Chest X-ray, PA view. Patient: 35 years old, sex F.
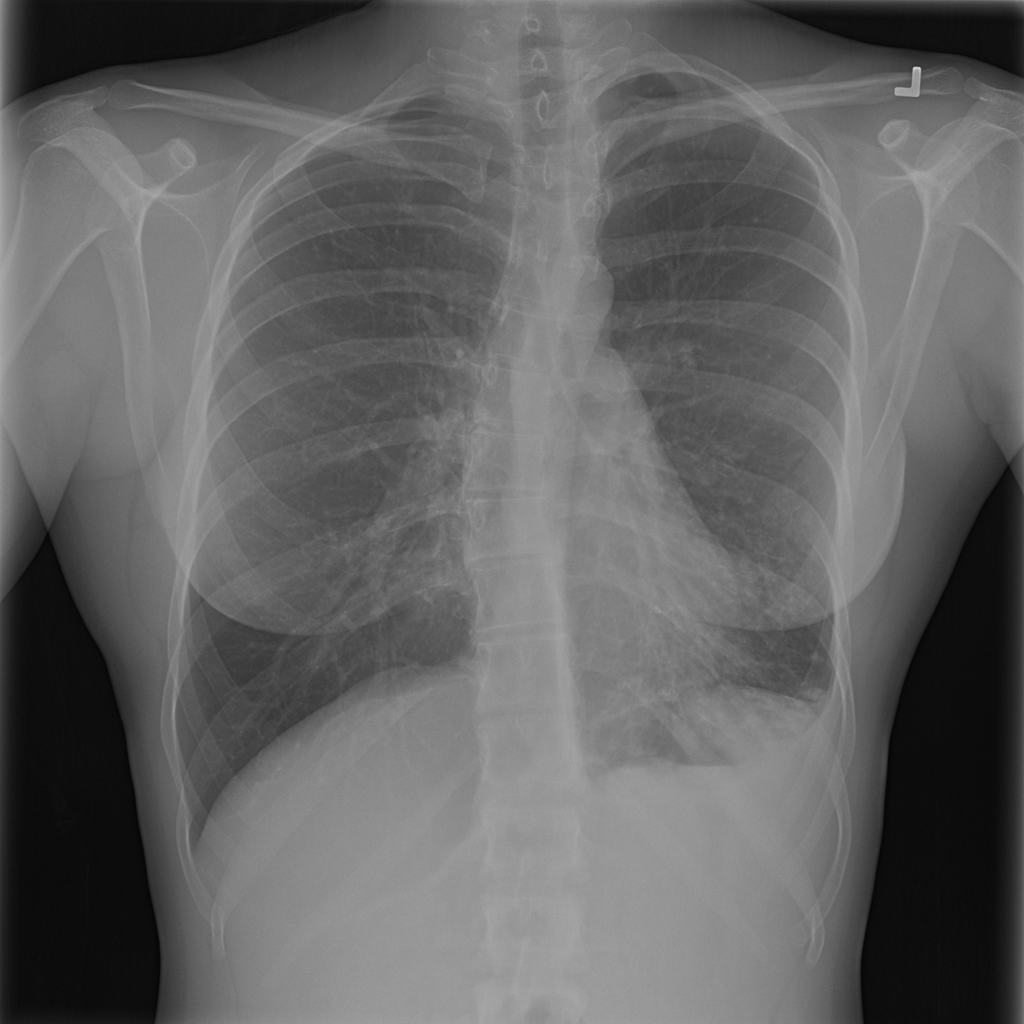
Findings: No Finding